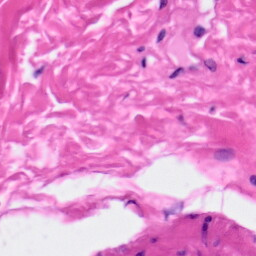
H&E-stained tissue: Skin